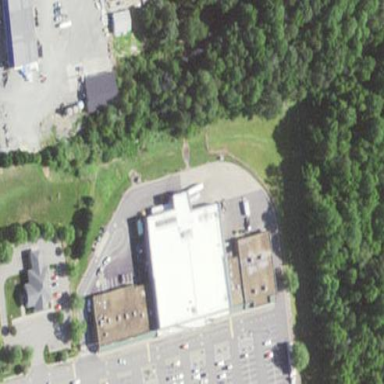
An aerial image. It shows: Retail building.